Question: I am getting the following error while trying to run RabbitMQ examples from <URL>. I understand the error occurs when connection to the host has failed. I definitely have RabbitMQ installed and also have Bunny installed. How can I reconfigure RaabitMQ to make this error go away? I am currently using default RabbitMQ configuration settings from the RabbitMQ installation. I see a few posts on this but no real answers.

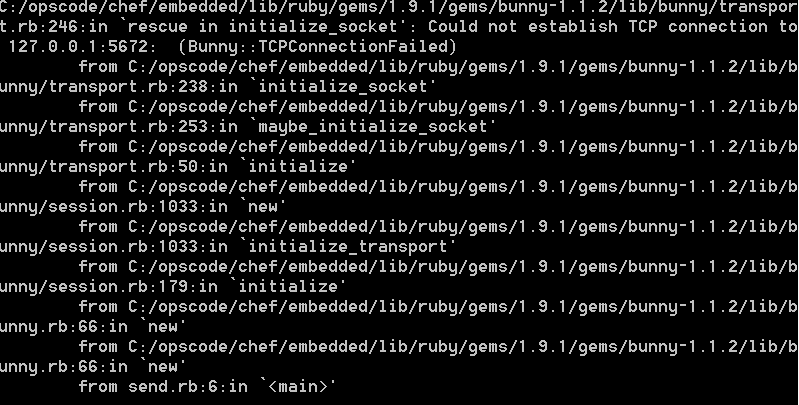
Answer: This seems to have been a bunny bug. I tried versions 1.1.0 and 1.1.2 and I was facing this error. But installing 1.1.3 this morning seems have made this error go away. I am assuming a fix for chef compatibility went into this version.